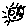
Label: moon